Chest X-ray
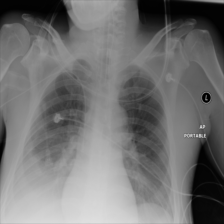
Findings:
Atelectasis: negative
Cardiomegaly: negative
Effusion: positive
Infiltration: positive
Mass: negative
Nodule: negative
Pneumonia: negative
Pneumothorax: negative
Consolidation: negative
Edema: negative
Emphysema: negative
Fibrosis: negative
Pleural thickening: negative
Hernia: negative